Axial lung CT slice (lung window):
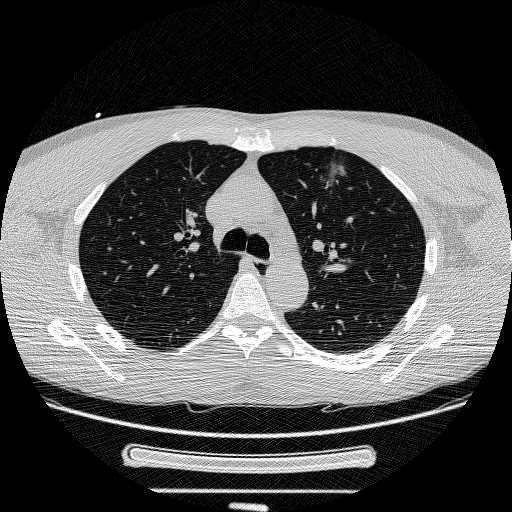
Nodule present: yes
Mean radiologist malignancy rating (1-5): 4.333